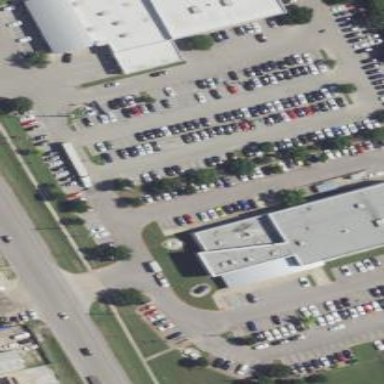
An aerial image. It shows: Commercial area with car shop.